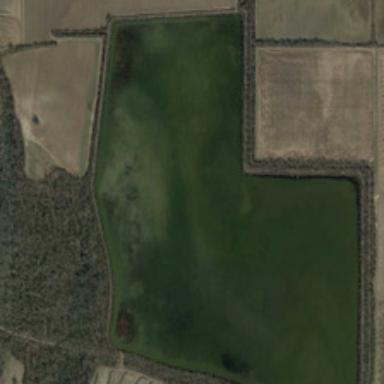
Several pieces of farmlands and some green trees are around a pond .